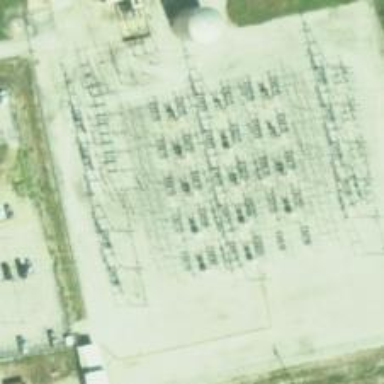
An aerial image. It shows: Switch used for power control.